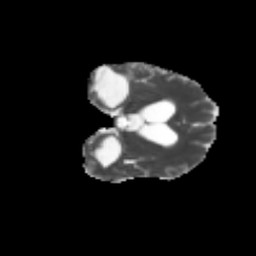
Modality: MD
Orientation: coronal
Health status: ill
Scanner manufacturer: siemens
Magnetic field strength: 3 T
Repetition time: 13.8 s
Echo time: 0.098 s